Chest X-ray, PA view. Patient: 37 years old, sex F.
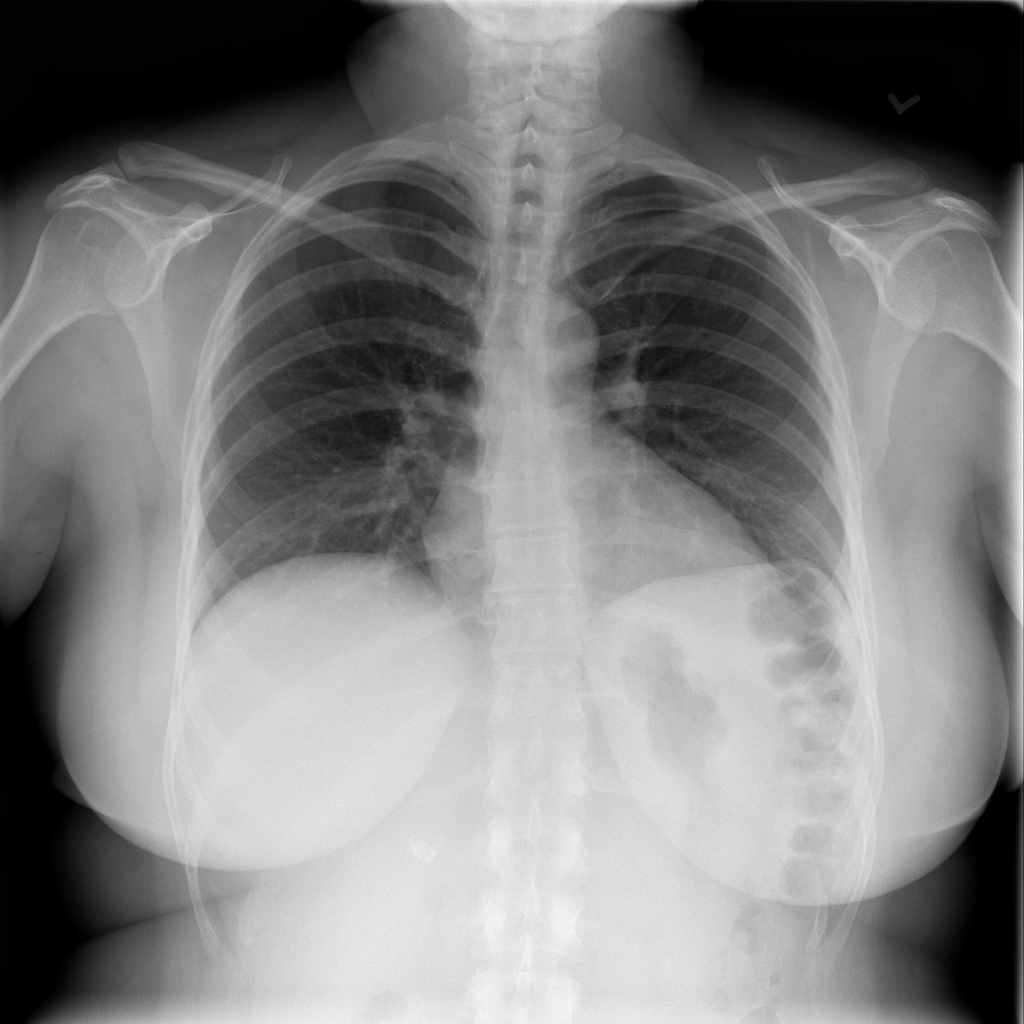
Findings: No Finding